Question: dude here im gonna create client and combine with GIO Channel, and after i put it all together, it seems appears to work on socket, but the g_io_channel not as watching, like crashing or such..
please see following code :
'''
#include <stdio.h>
#include <gio/gio.h> // g_timeout_add
#include <gtk/gtk.h> // gtk
#include <netinet/in.h> //sockaddr_in
#include <sys/socket.h> // socket();
#include <arpa/inet.h> // inet_addr();
#include <string.h> // memset();
struct dada
{
gint id_sock;
guint id_gio_watch;
};
gboolean incoming(GIOChannel *chan, GIOCondition condition, struct dada *didi )
{
int byte;
int insock = g_io_channel_unix_get_fd(chan);
#define MAXMAX 128
char buff[128];
printf("sock : %d
",insock);
byte = recv(insock,buff,MAXMAX-1,0);
if(byte <= 0)
{
perror("recv");
close(didi->id_sock);
g_source_remove(didi->id_gio_watch);
return FALSE;
}
else
{
buff[byte] = '';
printf("coming : %s",buff);
}
return TRUE;
}
// gtk area
void hello(GtkWidget *widget, gpointer data)
{
g_print("Haii world %s
", (char *)data);
}
gint delete_event(GtkWidget *widget, GdkEvent *event, gpointer data)
{
g_print("a delete event has been occured properly :D
");
return(0);
}
void destroy(GtkWidget * widget, gpointer data)
{
gtk_main_quit();
}
// end of gtk area
int main(int argc, char **argv)
{
//gtk bussines from here
GtkWidget *window;
GtkWidget *button;
gtk_init(&argc,&argv);
window = gtk_window_new(GTK_WINDOW_TOPLEVEL);
gtk_signal_connect(GTK_OBJECT(window), "delete_event", GTK_SIGNAL_FUNC(delete_event), NULL);
gtk_signal_connect(GTK_OBJECT(window), "destroy", GTK_SIGNAL_FUNC(destroy), NULL);
gtk_container_set_border_width(GTK_CONTAINER(window),10);
button = gtk_button_new_with_label("ohayo");
gtk_signal_connect(GTK_OBJECT(button), "clicked", GTK_SIGNAL_FUNC(hello), (gpointer)"hha" );
gtk_signal_connect_object(GTK_OBJECT(button), "clicked", GTK_SIGNAL_FUNC(gtk_widget_destroy), GTK_OBJECT(window));
gtk_container_add(GTK_CONTAINER(window),button);
gtk_widget_show(button);
gtk_widget_show(window);
//gtk bussiness done here...
// network code //
struct dada didi;
memset(&didi,0,sizeof(didi));
struct sockaddr_in my; // set my network device info
gint rootsock; // handle the root socket
//socket
rootsock = socket(AF_INET,SOCK_STREAM,IPPROTO_TCP);
//binding
memset(&my,0,sizeof(my));
my.sin_addr.s_addr = inet_addr("127.0.0.1");
my.sin_family = AF_INET;
my.sin_port = htons(1111);
//bind(rootsock,(struct sockaddr*)&my,sizeof(my));
printf("sock : %d
",rootsock);
connect(rootsock,(struct sockaddr*)&my,sizeof(my));
didi.id_sock = rootsock;
didi.id_gio_watch = g_io_add_watch(g_io_channel_unix_new(didi.id_sock),G_IO_IN|G_IO_OUT,(GIOFunc)incoming,&didi);
// network code //
gtk_main();
return 0;
}
'''
compiling :
'''
$ gcc -o konek_gioglib konek_gioglib.c 'pkg-config glib-2.0 --libs --cflags gtk+-2.0'
'''
my own pc run as server with port 1111 and stream connection ( TCP ) :
'''
$ nc -v -l 1111
'''
running my app :
'''
$ ./konek_gioglib
sock : 6
sock : 6
'''
server got connection and send some word :
'''
$ nc -v -l 1111
Connection from 127.0.0.1 port 1111 [tcp/*] accepted
a
a
'''
and when the server send something, gtk window show but with error like these :

is there anyone dont mind to explain, why these things could happened to mine ?
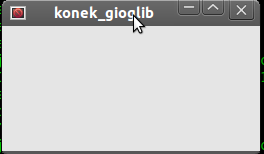
Answer: well last night I brainstormed myself with my own heart, and finally could make these thing work,
here the proper code
'''
#include <stdio.h>
#include <gio/gio.h> // g_timeout_add
#include <gtk/gtk.h> // gtk
#include <netinet/in.h> //sockaddr_in
#include <sys/socket.h> // socket();
#include <arpa/inet.h> // inet_addr();
#include <string.h> // memset();
#include <fcntl.h>
#include <stdlib.h>
struct dada
{
gint id_sock;
guint id_gio_connect;
guint id_gio_watch;
};
gboolean readdata(GIOChannel *chan,GIOCondition condition, struct dada *didi)
{
gchar dada[20] = {0};
int dadaz =0;
if( condition != G_IO_IN )
return FALSE;
if(dadaz = recv(g_io_channel_unix_get_fd(chan),dada,19,0)<=0)
{
perror("recv");
close(didi->id_sock);
g_source_remove(didi->id_gio_connect);
g_source_remove(didi->id_gio_watch);
exit(0);
return FALSE;
}
printf("data in : %s
",dada);
return TRUE;
}
gboolean incoming(GIOChannel *chan, GIOCondition condition, struct dada *didi )
{
if( condition & G_IO_ERR || condition & G_IO_HUP )
return FALSE;
didi->id_gio_watch = g_io_add_watch(chan,G_IO_IN | G_IO_ERR | G_IO_HUP,(GIOFunc)readdata,didi);
return FALSE;
}
// gtk area
void hello(GtkWidget *widget, gpointer data)
{
g_print("Haii world %s
", (char *)data);
}
gint delete_event(GtkWidget *widget, GdkEvent *event, gpointer data)
{
g_print("a delete event has been occured properly :D
");
return(0);
}
void destroy(GtkWidget * widget, gpointer data)
{
gtk_main_quit();
}
// end of gtk area
int main(int argc, char **argv)
{
//gtk bussines from here
GtkWidget *window;
GtkWidget *button;
gtk_init(&argc,&argv);
window = gtk_window_new(GTK_WINDOW_TOPLEVEL);
gtk_signal_connect(GTK_OBJECT(window), "delete_event", GTK_SIGNAL_FUNC(delete_event), NULL);
gtk_signal_connect(GTK_OBJECT(window), "destroy", GTK_SIGNAL_FUNC(destroy), NULL);
gtk_container_set_border_width(GTK_CONTAINER(window),10);
button = gtk_button_new_with_label("ohayo");
gtk_signal_connect(GTK_OBJECT(button), "clicked", GTK_SIGNAL_FUNC(hello), (gpointer)"hha" );
gtk_signal_connect_object(GTK_OBJECT(button), "clicked", GTK_SIGNAL_FUNC(gtk_widget_destroy), GTK_OBJECT(window));
gtk_container_add(GTK_CONTAINER(window),button);
gtk_widget_show(button);
gtk_widget_show(window);
//gtk bussiness done here...
// network code //
struct dada didi;
memset(&didi,0,sizeof(didi));
struct sockaddr_in your; // set my network device info
gint rootsock; // handle the root socket
//socket
rootsock = socket(AF_INET,SOCK_STREAM,IPPROTO_TCP);
memset(&your,0,sizeof(your));
printf("sock : %d
",rootsock);
your.sin_family = AF_INET;
your.sin_addr.s_addr = inet_addr("127.0.0.1");
your.sin_port = htons(1111);
connect(rootsock,(struct sockaddr*)&your,sizeof(your));
didi.id_sock = rootsock;
didi.id_gio_connect = g_io_add_watch(g_io_channel_unix_new(didi.id_sock),G_IO_IN | G_IO_OUT | G_IO_ERR | G_IO_HUP,(GIOFunc)incoming,&didi);
// network code //
gtk_main();
return 0;
}
'''
and the only different had made is the "worked" code , need :
'''
- gio for connecting, and gio for watching
'''
instead of be "non-worked" code ( 'only gio for connecting' ), but again i just wondering "why", why on connect() need two gio (recursively) in order make these "gio things" work,
these is really odd, if I see back then on <URL>
which on accept() just need only one gio and only for watching.
if someone could explain these, how great it'll be :)